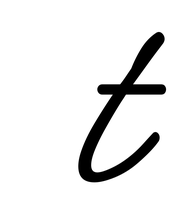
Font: MeowScript-Regular